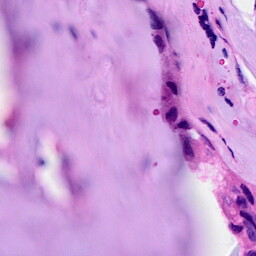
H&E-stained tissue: Breast